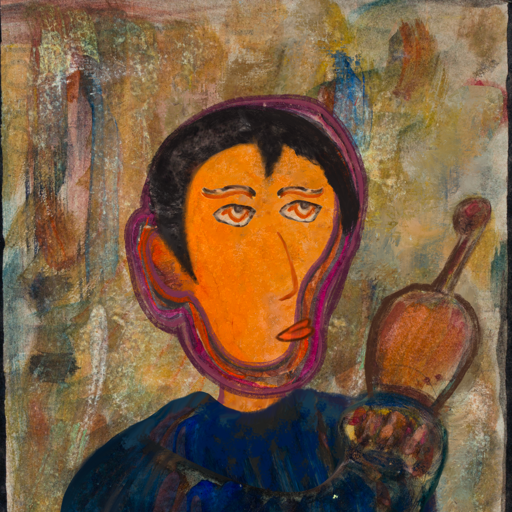
Background: Pipe, Head And Neck Side: Hypocrite_w_Hair, Face Side: Experience, Bust: Pipe, Hair Side: Roy_Bahadur, Head Accessory: Blank, Second Necklace: Blank, Necklace: Blank, Baby: Blank